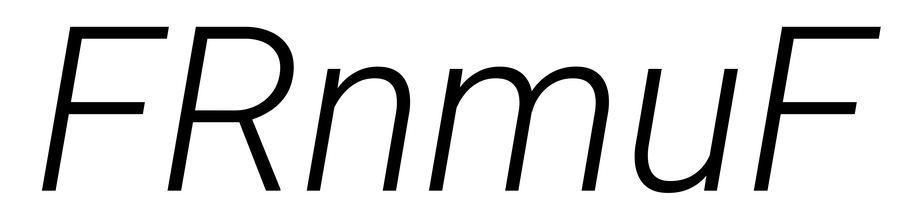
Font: Roboto-Italic_Light_Italic